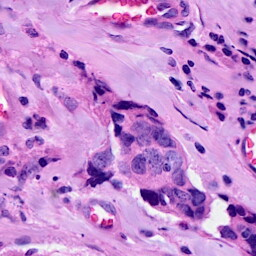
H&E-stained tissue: Breast